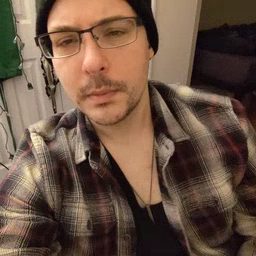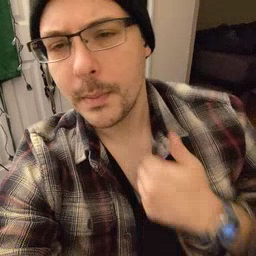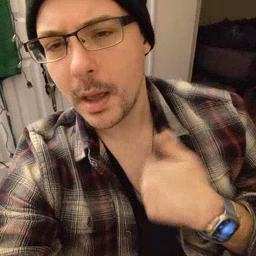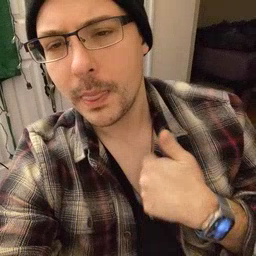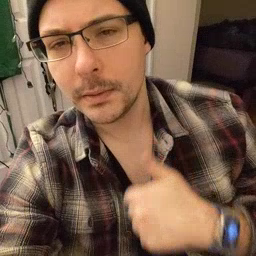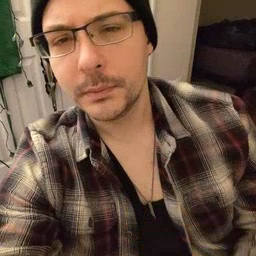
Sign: bath